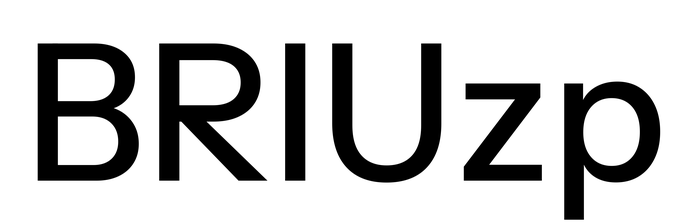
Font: InstrumentSans_Medium